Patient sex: M
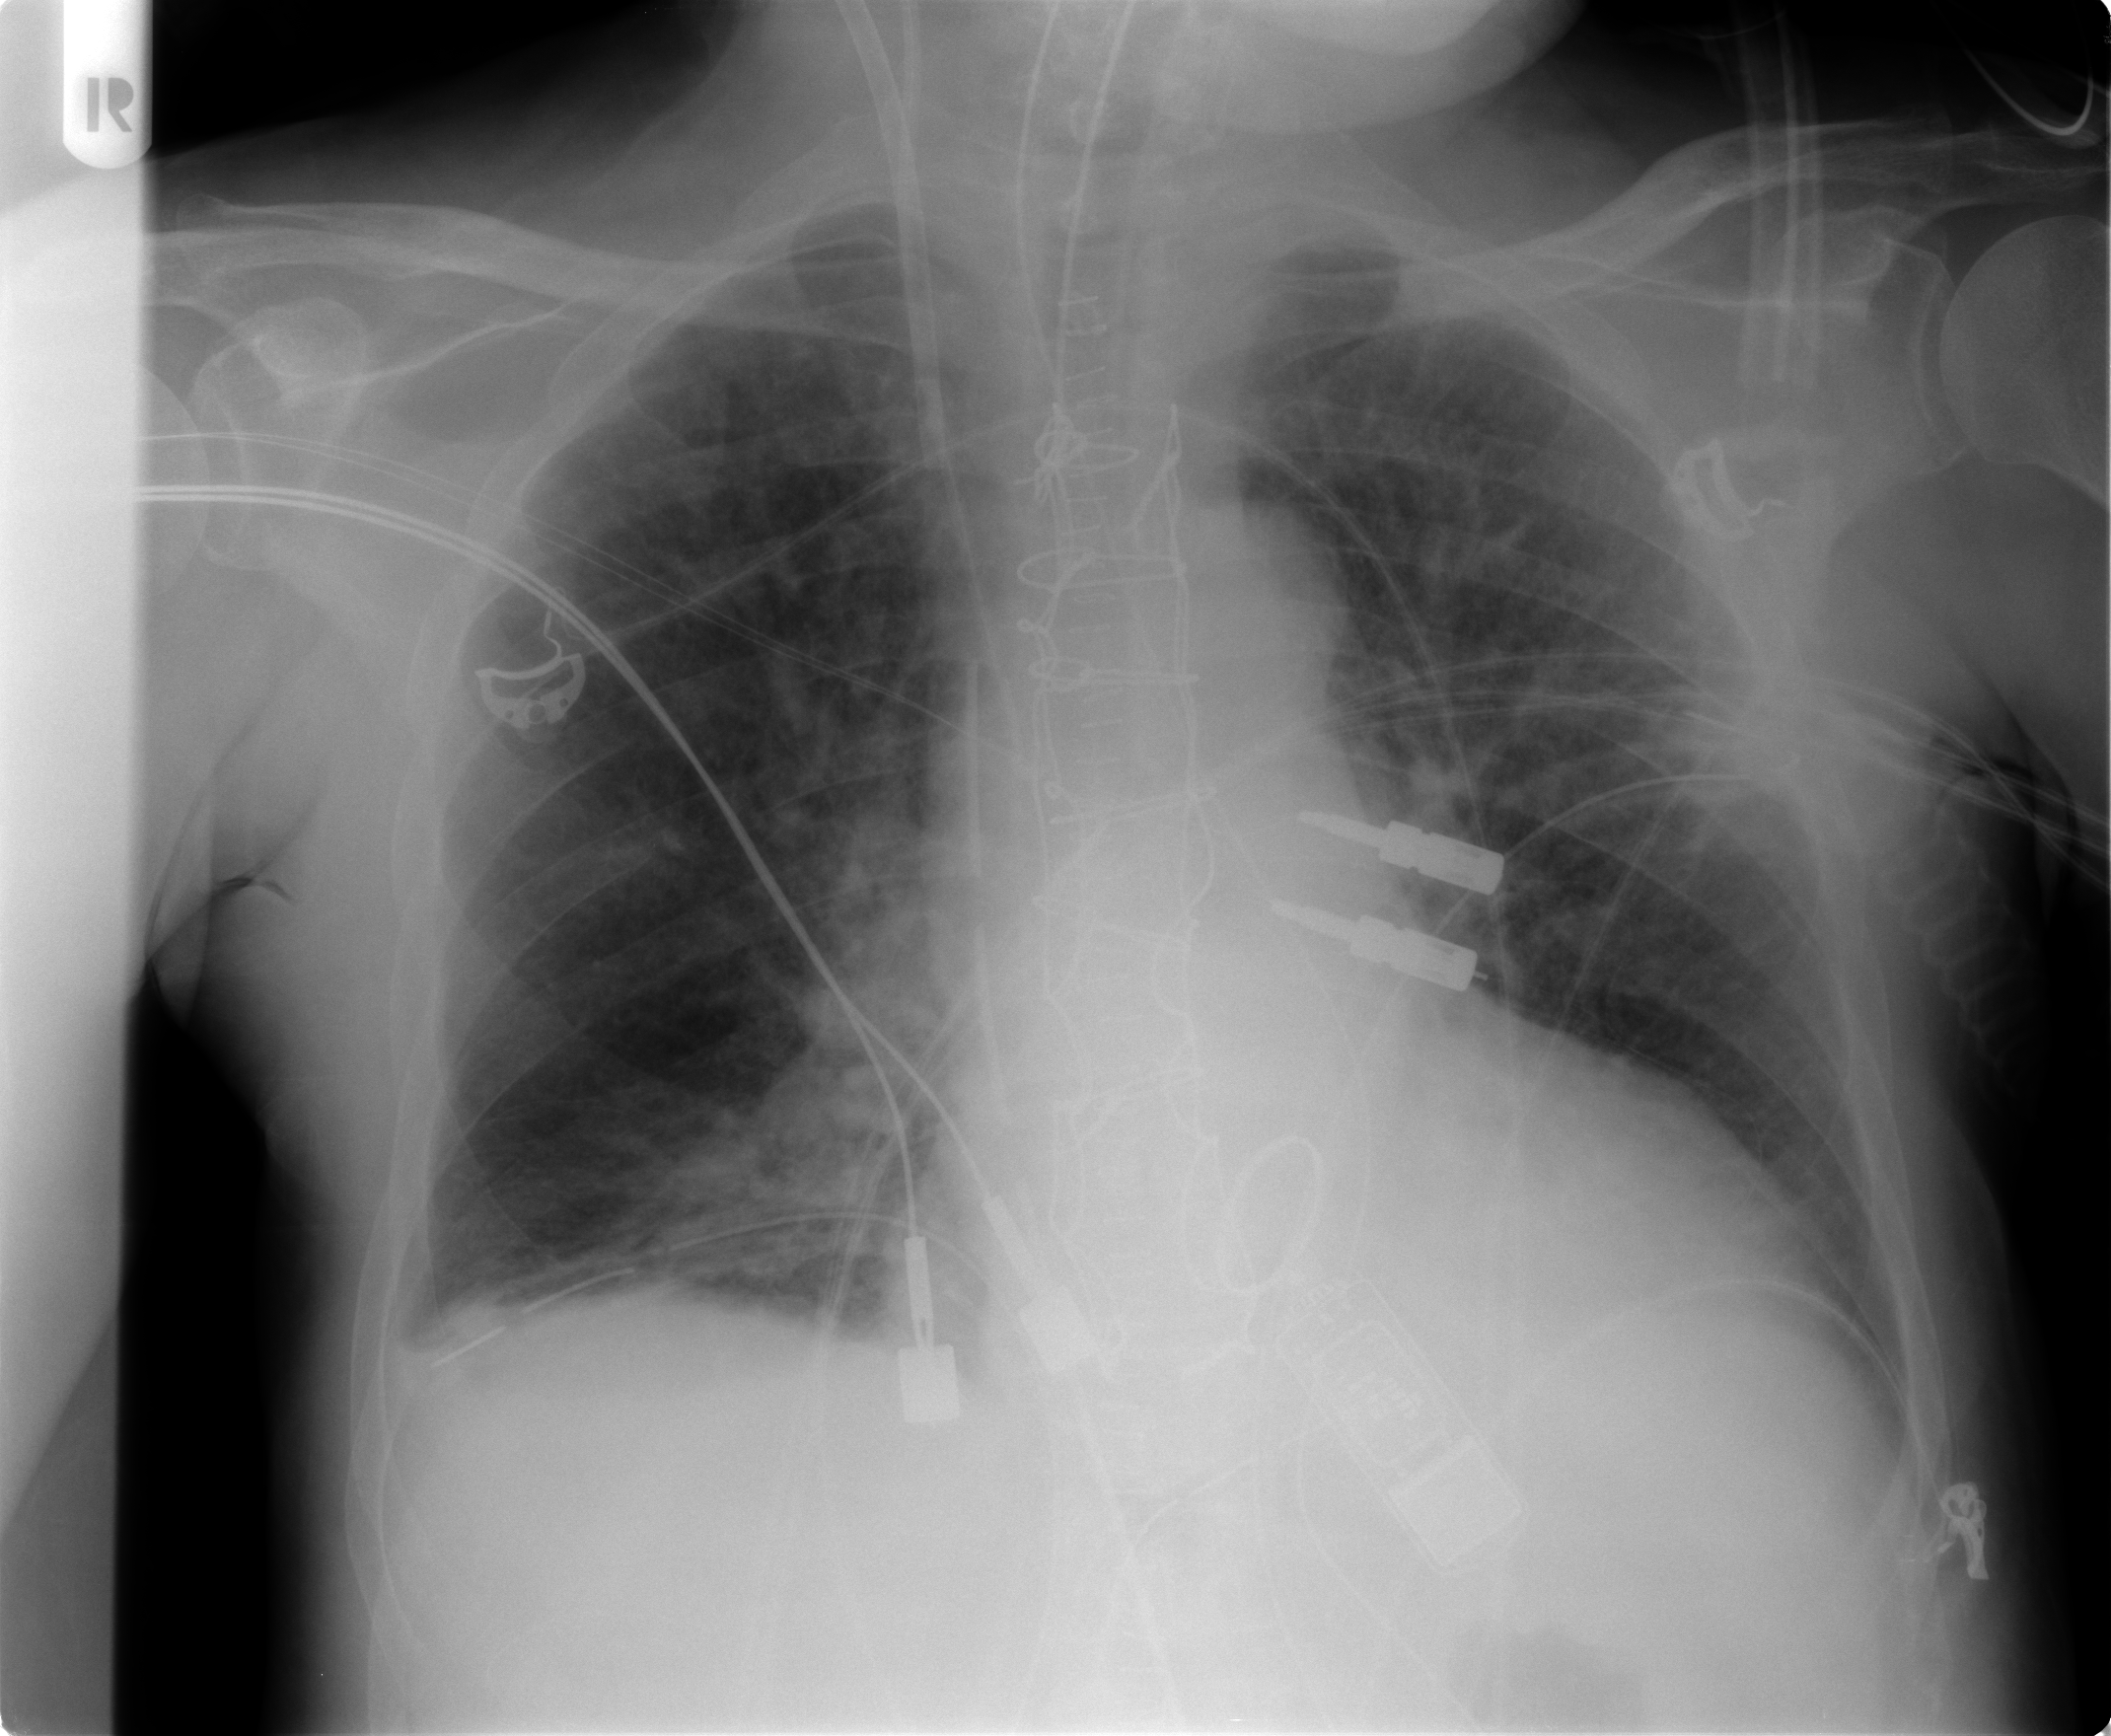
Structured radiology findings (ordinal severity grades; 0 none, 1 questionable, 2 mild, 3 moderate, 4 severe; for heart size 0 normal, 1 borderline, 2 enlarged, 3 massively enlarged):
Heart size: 2
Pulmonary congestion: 2
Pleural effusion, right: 2
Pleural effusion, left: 1
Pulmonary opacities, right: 0
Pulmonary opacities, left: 0
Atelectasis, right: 2
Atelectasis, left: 2